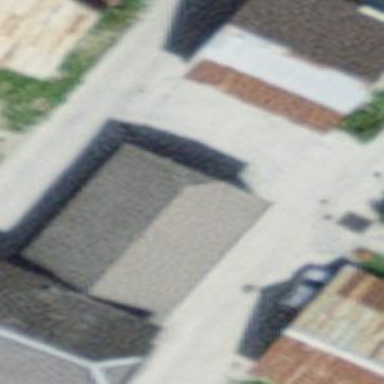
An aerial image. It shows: Simple house.